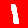
Digit: 1